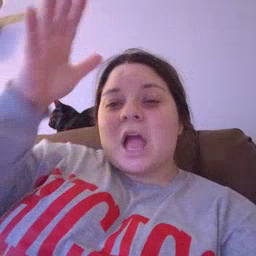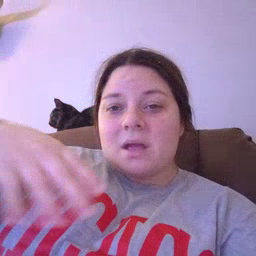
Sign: fireman